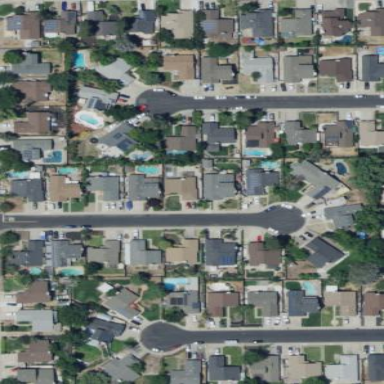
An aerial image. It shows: This residential area consists of single-family homes.